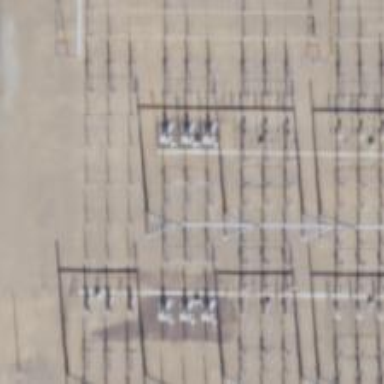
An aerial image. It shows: Switch for power supply.